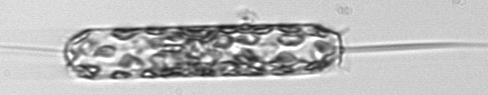
Label: Ditylum_brightwellii